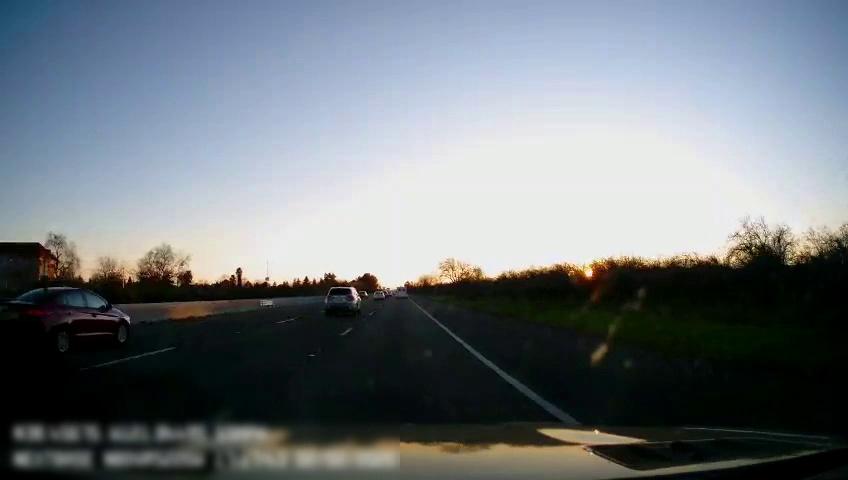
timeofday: Dusk/Dawn/Twilight
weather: Sunny
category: Drivable Space
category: Vehicles | Other LV
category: Vehicles | Car
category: Vehicles | SUV
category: Vehicles | Car
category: Lanes | Current Lane
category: Lanes | Alternate Lane
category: Lanes | Alternate Lane